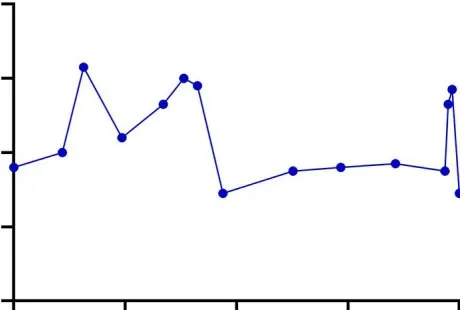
Platelet fluctuations of the patient within one and a half years (13-Feb-2019-26-Aug-2020) after admission.
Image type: pathology (giemsa)